Question: How do I make markdown.js display a markdown document as HTML in a TWebBrowser in Delphi?
Given the contents of a string containing Markdown, how do I get markdown.js to convert that markdown into HTML, and display that HTML in a TWebBrowser component, all inside my Delphi desktop application?
Following Wouter's example (thank you, Wouter!), if I simply do this:
'''
procedure TForm2.Button1Click(Sender: TObject);
begin
WebBrowser1.Navigate('file://C:/junk/markdown/lib/markdown.js');
end;
'''
Then I get a series of warnings. First, from Windows "protecting" me from the javascript. I approve and run everything, but finally I get:

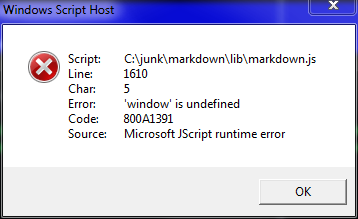
Answer: OK, this works:

HTML:
'''
<!DOCTYPE html>
<html>
<head><style>body{font-family:Arial;font-size:small}</style></head>
<body>
<div id="markdown"></div>
<input type="hidden" id="hidden" />
<script type="text/javascript">
hiddenEl=document.getElementById('hidden');
markdownEl=document.getElementById('markdown');
</script>
<script src="lib/markdown.js"></script>
</body>
</html>
'''
Delphi code:
'''
procedure TForm38.Memo1Change(Sender: TObject);
begin
WebBrowser1.OleObject.Document.GetElementByID('hidden').setAttribute('value', Memo1.Text);
WebBrowser1.OleObject.Document.ParentWindow.execScript('markdownEl.innerHTML = markdown.toHTML(hiddenEl.value)');
end;
procedure TForm38.FormCreate(Sender: TObject);
begin
WebBrowser1.Navigate('file://c:/!/markdown.html');
end;
'''
Of course this is just a proof of concept.
Especially the Delphi code should check if the document was loaded, but that type of code would only be distracting for this example.
---
Maybe you're wondering why I first write the contents of the TMemo to a hidden element?
That's because it's complicated to pass a text with linebreaks to a JavaScript function when you build the JavaScript as a string. You would get something like this:
'''
window.alert("Hello
World");
'''
---
In my example, I have markdown.js in a subfolder 'lib' of the html file.
Make sure that '<script src="lib/markdown.js"></script>' really points to the location of Markdown.js